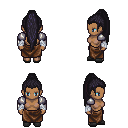
a pixel art fantasy rpg character, female body template, human, dark skin, steel arm armor, robe skirt, raven extra-long topknot hairstyle, white cloth bandages, gray slippers, four views (front, back, left, right), 2x2 character sprite sheet, small pixel art, hard edges, no anti-aliasing